Question: . I try to connect my BI project in visual studio 2008 to mysql database. so I defined odbc connection in Start > Programs > Administrative Tools > Data Sources [win 7] and I tasted it, it connected successfully .
but when I want to open this connection in VS > "View" > "Server Explorer", I see this error:
> ERROR [IM014] [Microsoft][ODBC Driver Manager] The specified DSN
contains anarchitecture mismatch between the Driver and Application

even I put "root" as user name in the text box and pass empty [bc I didn't set pass for my mysql db] , but nothing changed!!
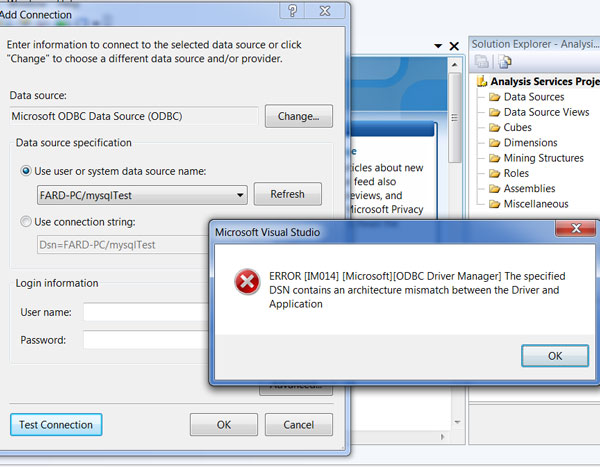
Answer: <URL>
If you use the 64-bit odbcad32.exe to configure or remove a DSN that connects to a 32-bit driver, for example, Driver do Microsoft Access (*.mdb), you will receive the following error message:
The specified DSN contains an architecture mismatch between the Driver and Application
To resolve this error, use the 32-bit odbcad32.exe to configure or remove the DSN.